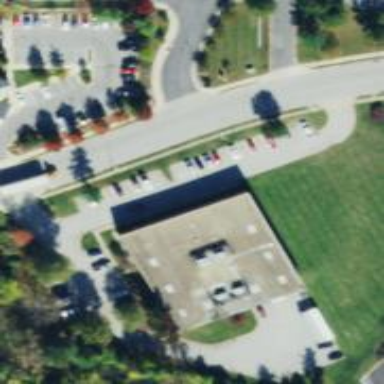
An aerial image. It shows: Office building.